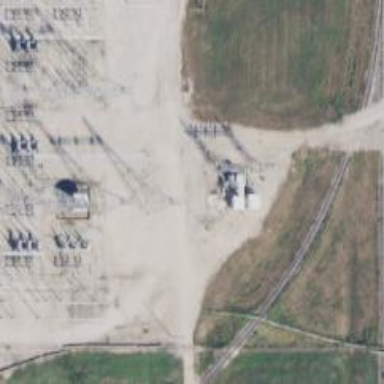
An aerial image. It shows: Portal with transformer providing power.